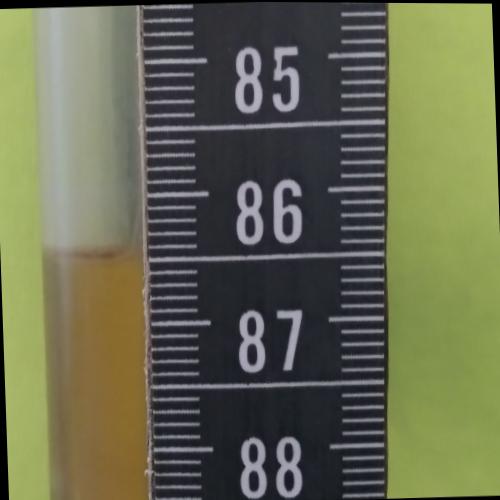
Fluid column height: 86.4 cm